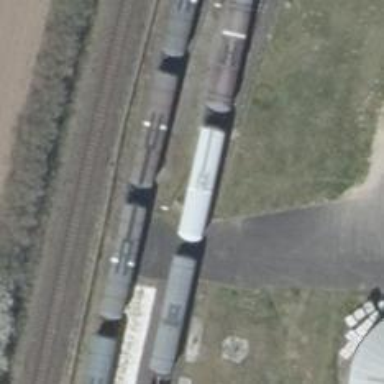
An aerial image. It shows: Railway switch.